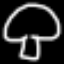
Label: mushroom